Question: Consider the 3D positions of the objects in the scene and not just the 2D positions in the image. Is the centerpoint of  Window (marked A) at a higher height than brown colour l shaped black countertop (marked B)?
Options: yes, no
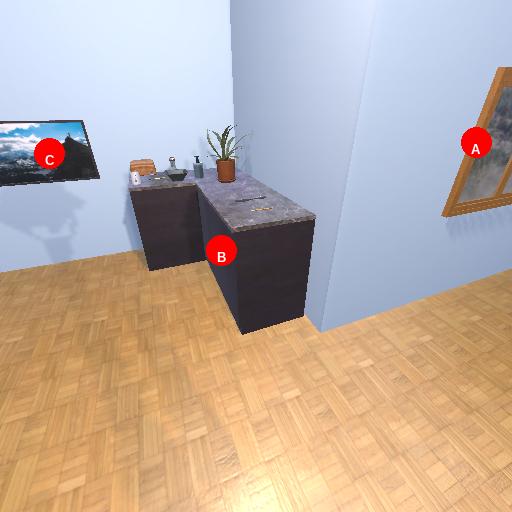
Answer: yes